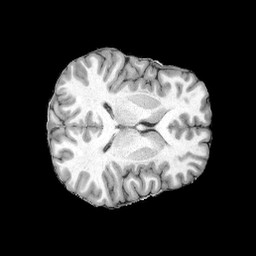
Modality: UNIT1
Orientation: axial